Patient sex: M
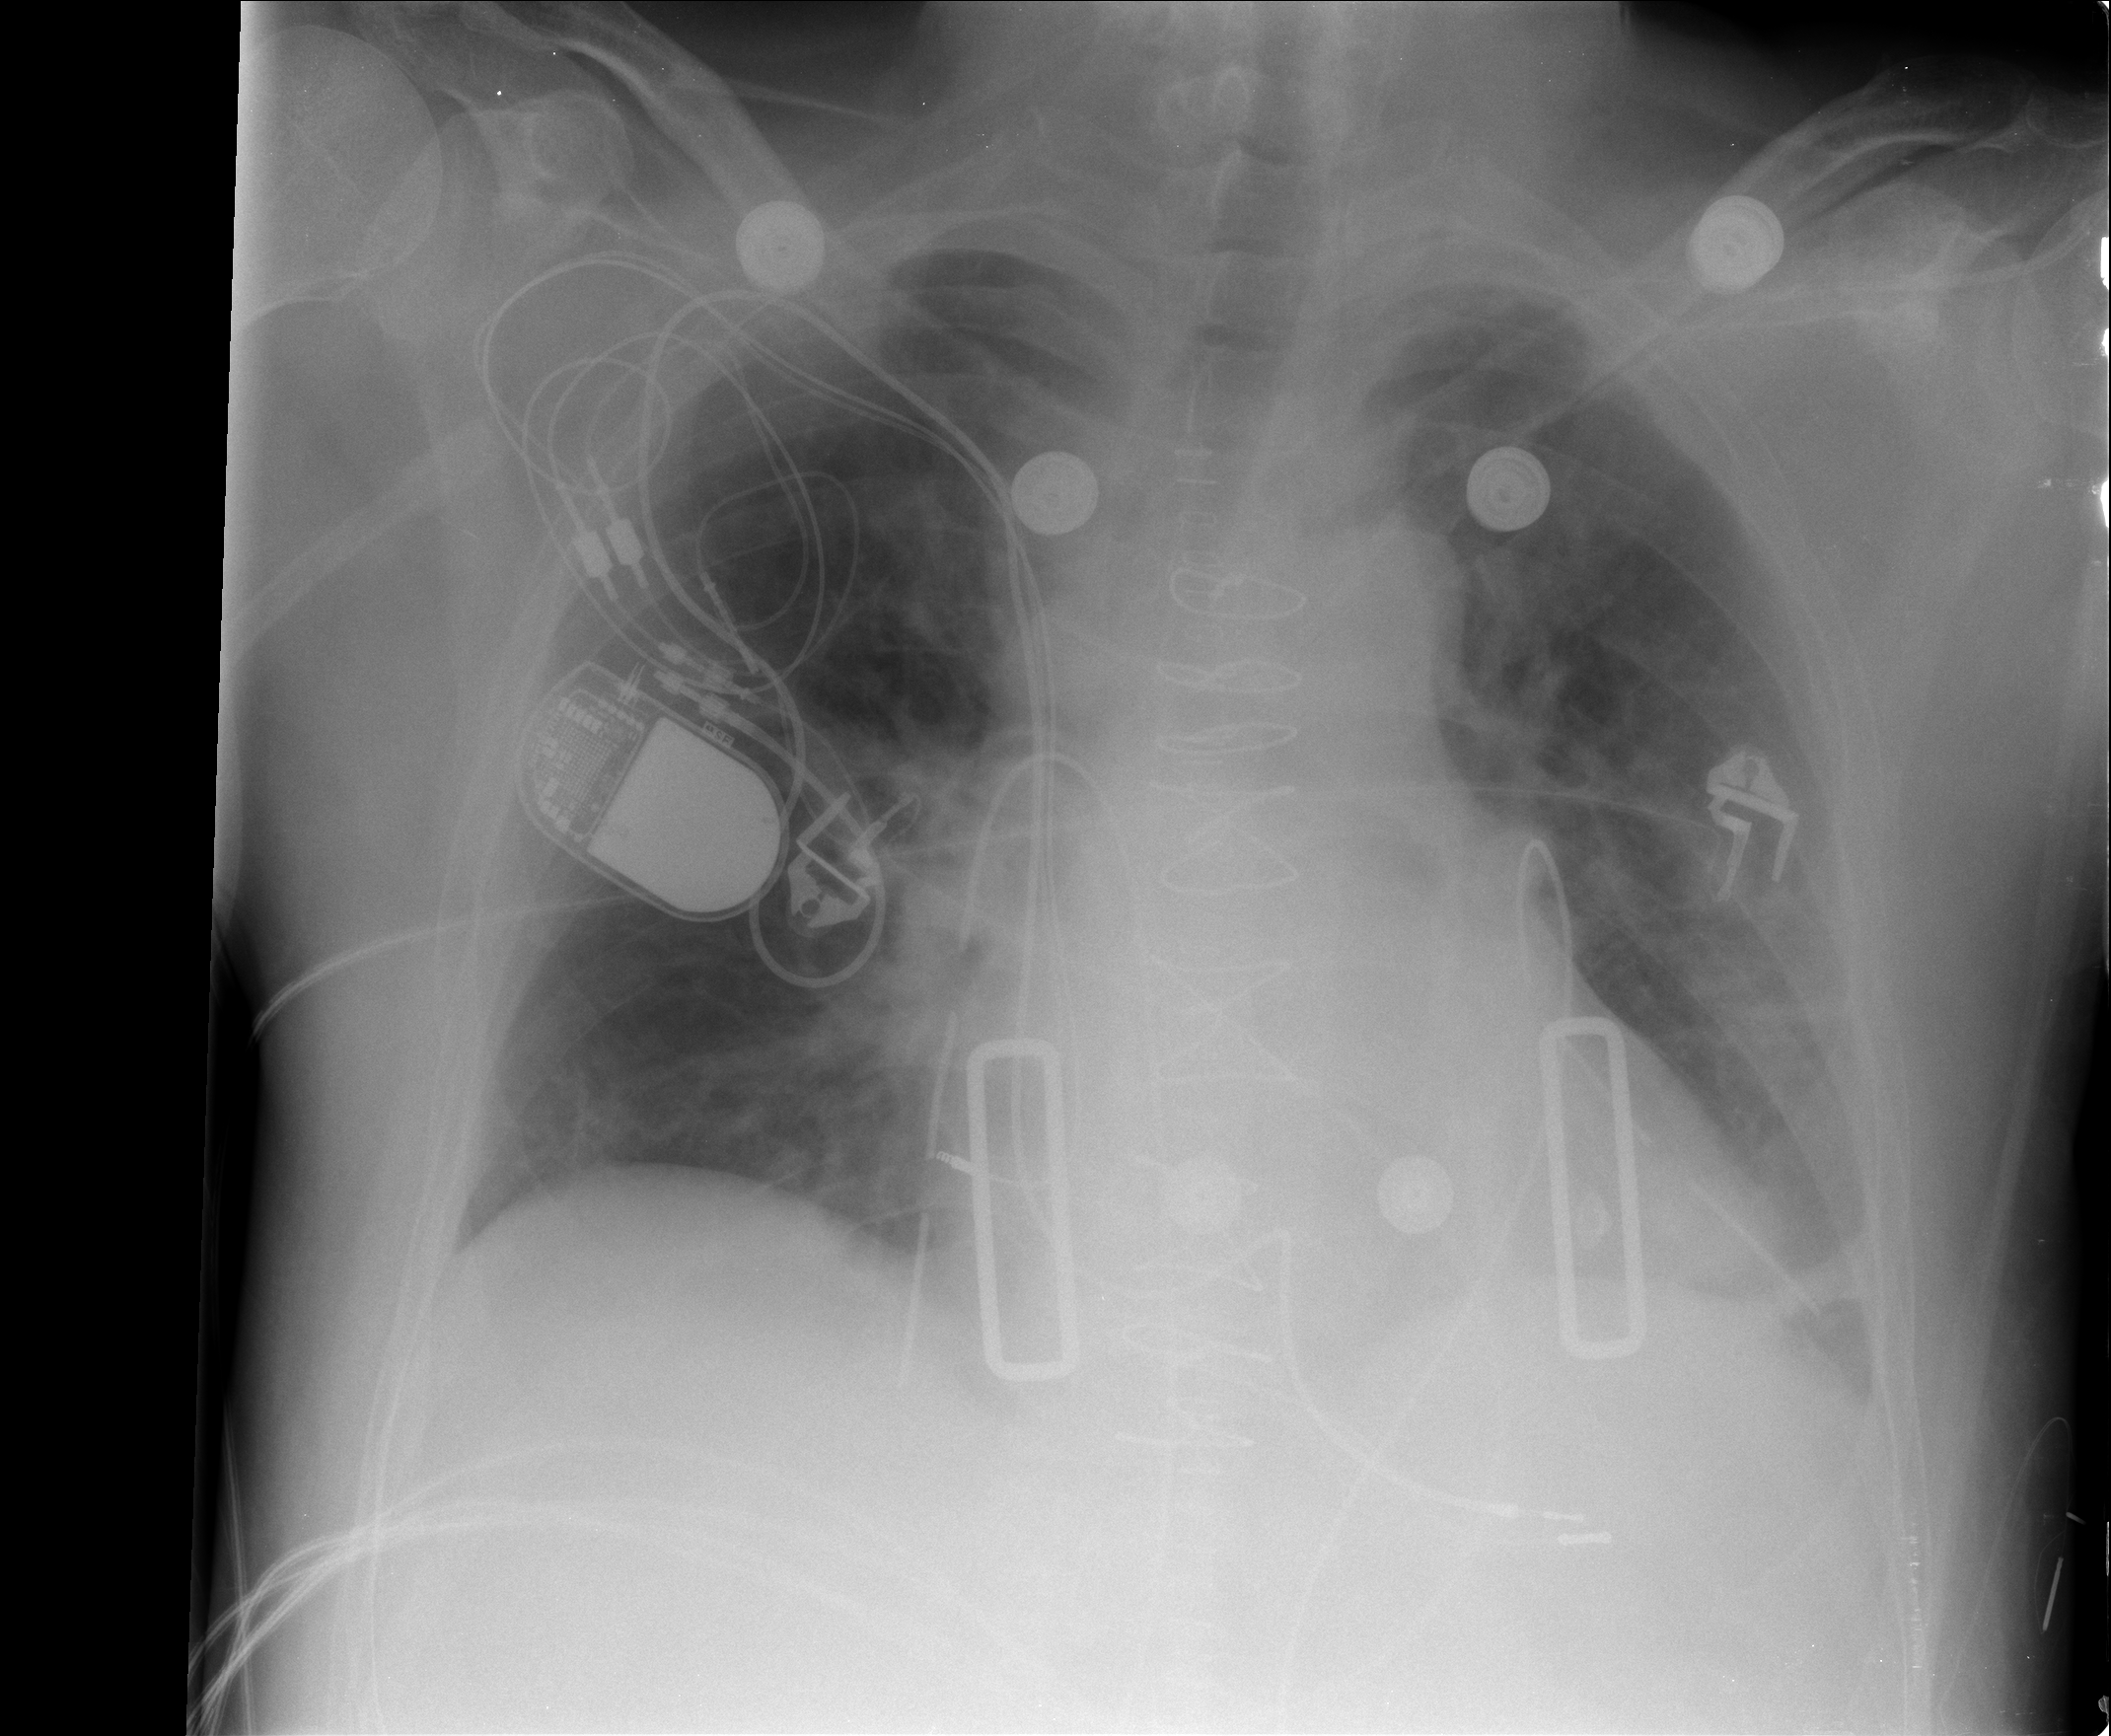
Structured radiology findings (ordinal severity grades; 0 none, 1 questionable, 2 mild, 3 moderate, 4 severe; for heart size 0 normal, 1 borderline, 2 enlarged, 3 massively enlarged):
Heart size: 2
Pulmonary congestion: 1
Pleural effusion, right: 0
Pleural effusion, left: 1
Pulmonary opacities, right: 2
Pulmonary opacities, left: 1
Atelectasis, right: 1
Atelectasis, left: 2